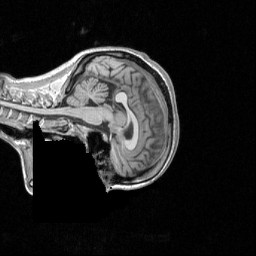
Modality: T1w
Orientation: sagittal